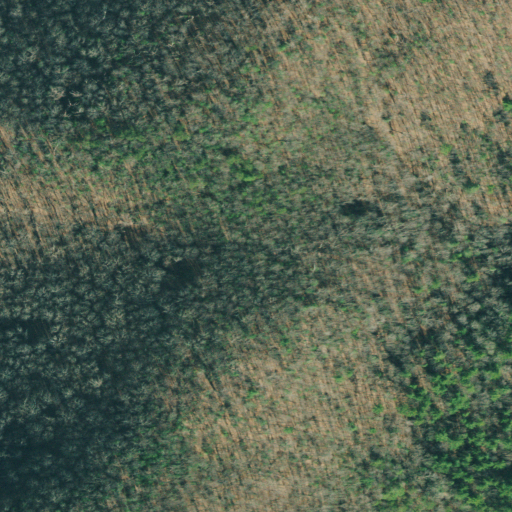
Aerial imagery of gap in Georgia named Locust Gap containing deciduous forest and mixed forest